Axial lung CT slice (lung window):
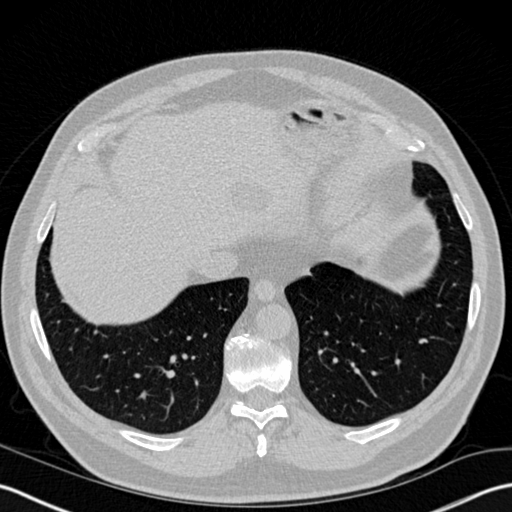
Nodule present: no